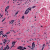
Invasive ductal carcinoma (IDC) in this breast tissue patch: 1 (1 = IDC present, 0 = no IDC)